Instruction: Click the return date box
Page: home
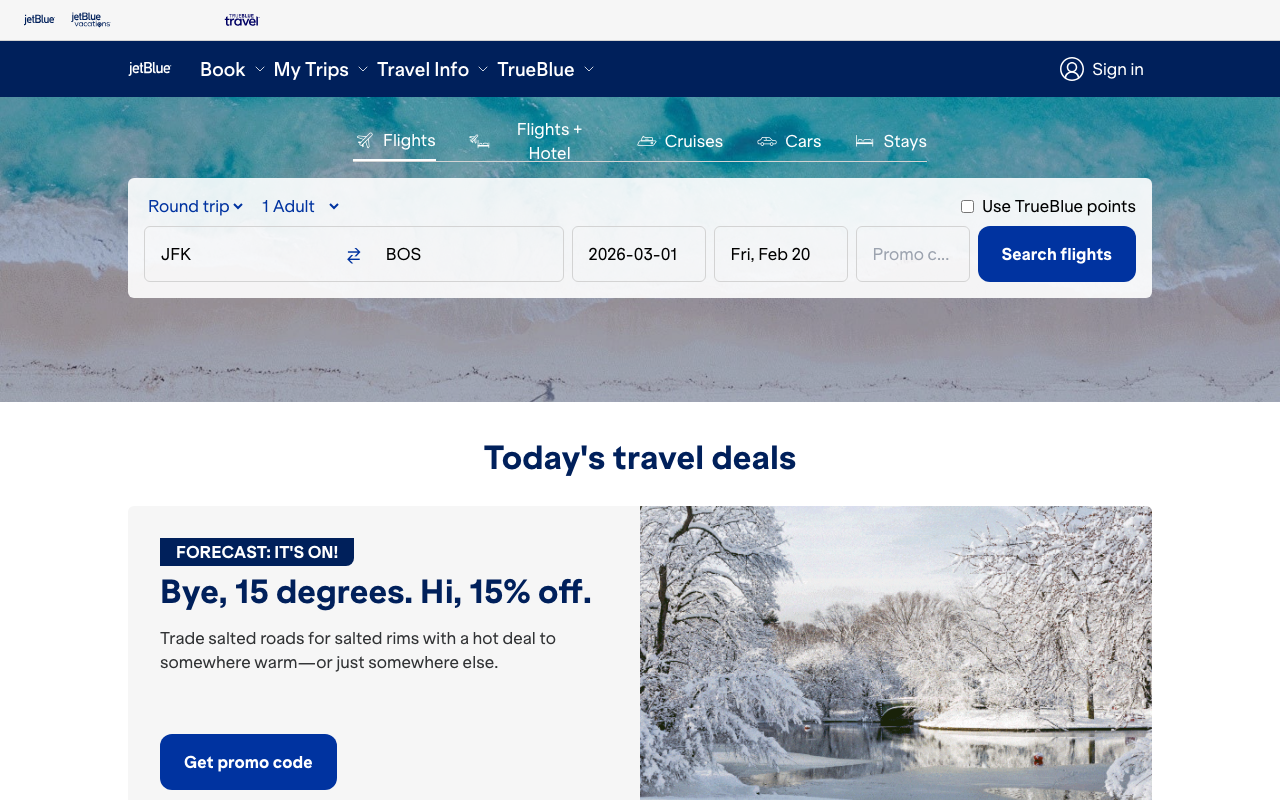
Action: click